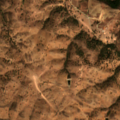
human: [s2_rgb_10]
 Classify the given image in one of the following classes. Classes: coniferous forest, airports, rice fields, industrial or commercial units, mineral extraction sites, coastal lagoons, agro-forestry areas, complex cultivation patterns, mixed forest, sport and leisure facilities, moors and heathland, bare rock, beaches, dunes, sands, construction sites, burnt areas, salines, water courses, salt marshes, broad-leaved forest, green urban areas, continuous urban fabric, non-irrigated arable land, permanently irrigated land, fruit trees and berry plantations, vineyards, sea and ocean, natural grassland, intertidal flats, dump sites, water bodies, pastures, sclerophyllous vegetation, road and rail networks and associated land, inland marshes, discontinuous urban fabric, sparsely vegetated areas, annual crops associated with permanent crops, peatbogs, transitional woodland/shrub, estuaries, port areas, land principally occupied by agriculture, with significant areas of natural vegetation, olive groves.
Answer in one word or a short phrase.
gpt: agro-forestry areas, broad-leaved forest, transitional woodland/shrub